Field crop: maize
Growth stage: 2
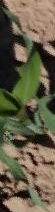
Species: maize